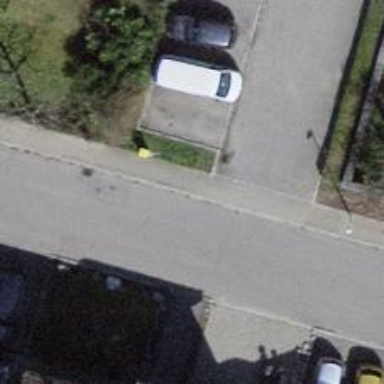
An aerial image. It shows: Post box is visible.